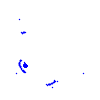
Particle: pion